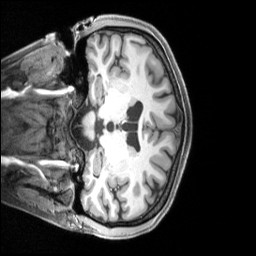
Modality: T1w
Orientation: coronal
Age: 22
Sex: female
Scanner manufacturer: siemens
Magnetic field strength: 3 T
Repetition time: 2.4 s
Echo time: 0.00219 s